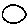
Label: circle